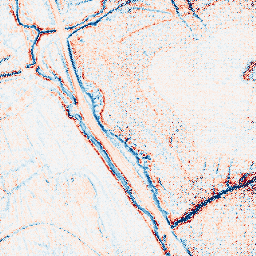
Category: edge_preserving
Decomposition family: bilateral
Decomposition parameters: d: 9
sigma_color: 50
sigma_space: 50
Upsampling method: regularized
Upsampling parameters: scale: 4
lambda_reg: 0.1
Upsampling scale: 4